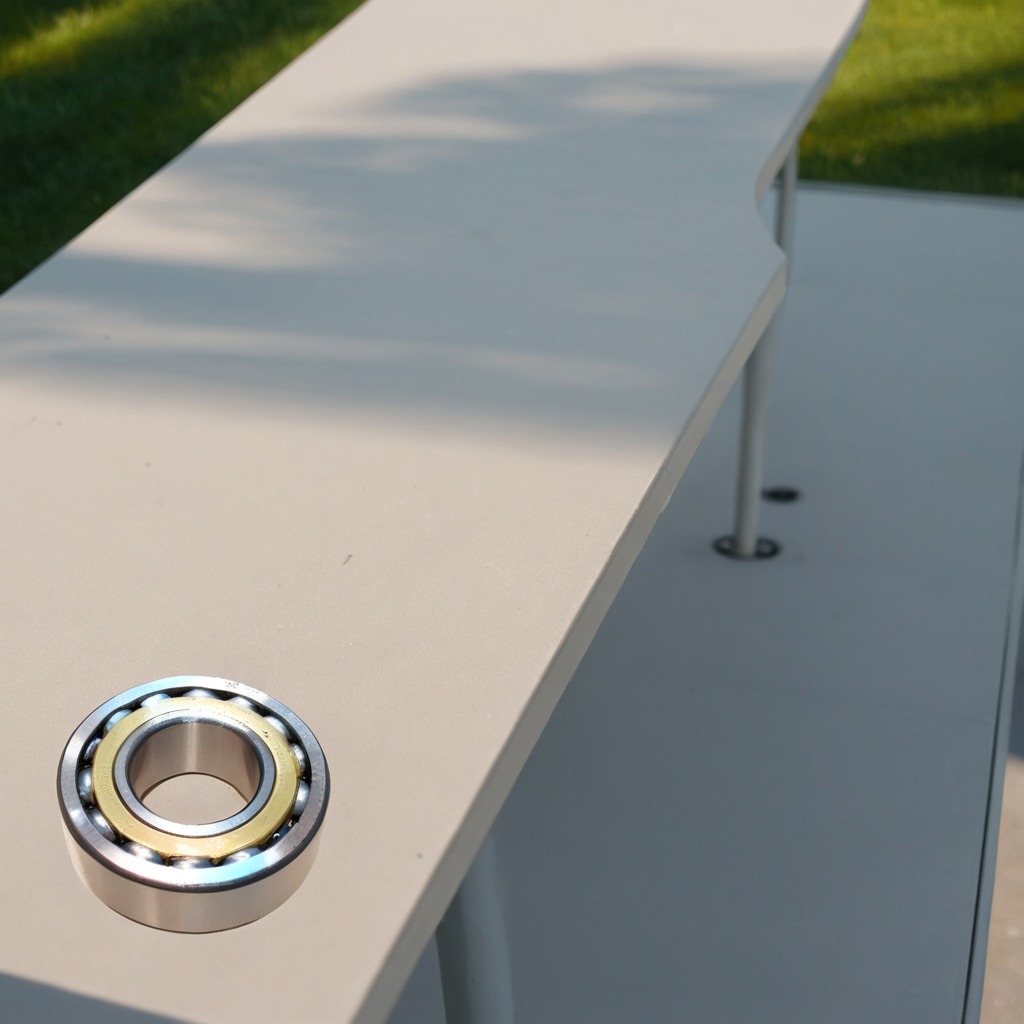
A metal ball bearing is lying on a textured surface in a temporary outdoor tool station.